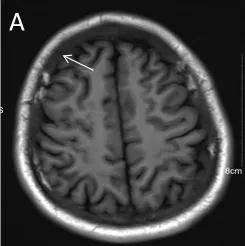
MRI revealed CNS involvement and extramedullary infiltration. (A-C) Diffuse hypointensity on T1WI and hyperintensity on T2-FlAIR of skull diploe (arrows), indicated leukocyte infiltration.
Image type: radiology (mri)